Question: I my project I'm using WIF . Nevertheless, in my case I've written custom server logic which inherits from 'ClaimsAuthenticationManager', and handles authentication:
'''
public override IClaimsPrincipal Authenticate(string resourceName, IClaimsPrincipal incomingPrincipal)
{
if (incomingPrincipal != null && incomingPrincipal.Identity.IsAuthenticated)
{
// add some custom claims
}
return incomingPrincipal;
}
'''
Now, after I delete all , end then enter any page again, I'm redirected to the login page served by WIF, and I'm requested to log again. Everything works as expected.
But if I make an instead, I've got an error, which is intercepted by this:
'''
$(document).ready(function () {
$.ajaxSetup({
error: function (XMLHttpRequest, textStatus, errorThrown) {
// do something
}
});
});
'''
Unfortunately 'XMLHttpRequest' object does not return any meaningful message, based on which I could handle this kind of error in any other way as others. In this particular case I just want application to redirect to the login page - as the normal request does.

While the ajax call is executing, the method 'Authenticate' from 'ClaimsAuthenticationManager' is invoked. 'Identity.IsAuthenticated' returns false, method ends and all is done. Even the 'OnAuthorization' method from 'BaseController' is not invoked, so I cannot pass any status to the ajax result object.
'''
protected override void OnAuthorization(AuthorizationContext filterContext)
{
if (filterContext.HttpContext.Request.IsAjaxRequest() && !User.Identity.IsAuthenticated)
{
//do something, for example pass custom result to filterContext
}
base.OnAuthorization(filterContext);
}
'''
How to resolve the puzzle ?
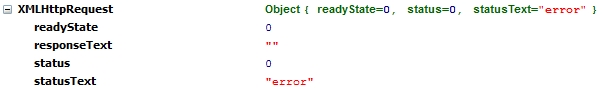
Answer: I've found some resources about this (see bottom of the answer), and mixed up with following solution:
while performing ajax request, I specified that I want json back:
'''
$.ajax({
url: action,
type: 'POST',
dataType: 'json',
data: jsonString,
contentType: 'application/json; charset=utf-8',
success:
function (result, textStatus, xhr) {
}
});
'''
Because my framework handles authentication, while token expires, it puts http status 302 to the response. Because I don't want my browser to handle 302 response transparently, I catch it in Global.asax, and changed status to 200 OK. Aditionally, I've added header, which instructs me to process such response in special way:
'''
protected void Application_EndRequest()
{
if (Context.Response.StatusCode == 302
&& (new HttpContextWrapper(Context)).Request.IsAjaxRequest())
{
Context.Response.StatusCode = 200;
Context.Response.AddHeader("REQUIRES_AUTH", "1");
}
}
'''
Response content is not properly serialized to json, which results in parsing error. Error event is invoked, inside which the redirection is performed:
'''
$(document).ready(function () {
$.ajaxSetup({
error: function (XMLHttpRequest, textStatus, errorThrown) {
if (XMLHttpRequest.getResponseHeader('REQUIRES_AUTH') === '1') {
// redirect to logon page
window.location = XMLHttpRequest.getResponseHeader('location');
}
// do sth else
}
});
});
'''
See <URL> for more explanation.
Meantime, I figured out , because can be applied to all ajax requests out of the box (if they do not redefine beforeSend event obviously):
'''
$.ajaxSetup({
beforeSend: checkPulse,
error: function (XMLHttpRequest, textStatus, errorThrown) {
document.open();
document.write(XMLHttpRequest.responseText);
document.close();
}
});
function checkPulse(XMLHttpRequest) {
var location = window.location.href;
$.ajax({
url: "/Controller/CheckPulse",
type: 'GET',
async: false,
beforeSend: null,
success:
function (result, textStatus, xhr) {
if (xhr.getResponseHeader('REQUIRES_AUTH') === '1') {
XMLHttpRequest.abort(); // terminate further ajax execution
window.location = location;
}
}
});
}
'''
The controller method can be anything simplest:
'''
[Authorize]
public virtual void CheckPulse() {}
'''
The 'Application_EndRequest()' stays the same as before.